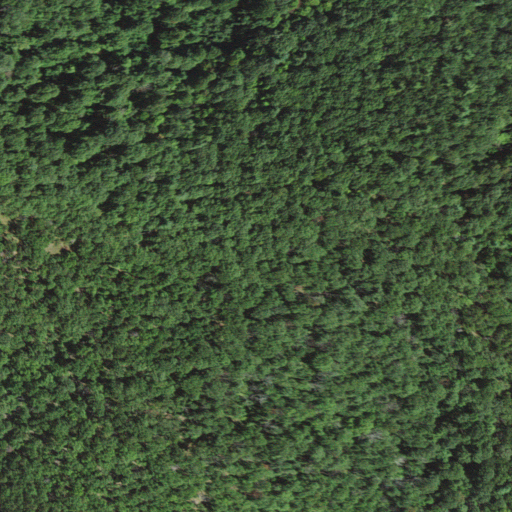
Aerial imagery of ridge(s) in Virginia named Cabin Ridge containing deciduous forest and mixed forest